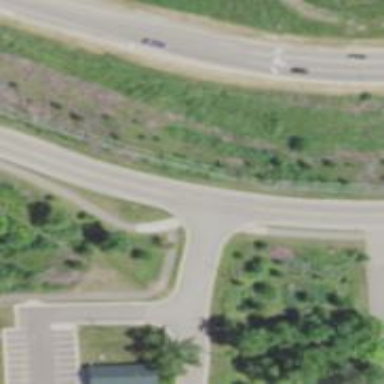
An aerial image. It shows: Asphalt cycleway with unmarked crossing.